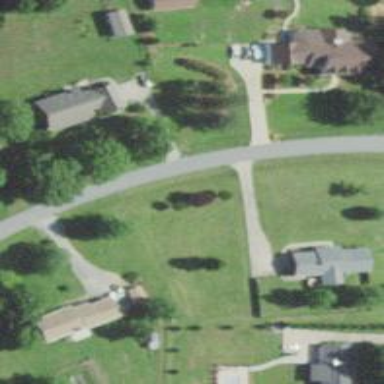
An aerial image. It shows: Driveway leading to service road.